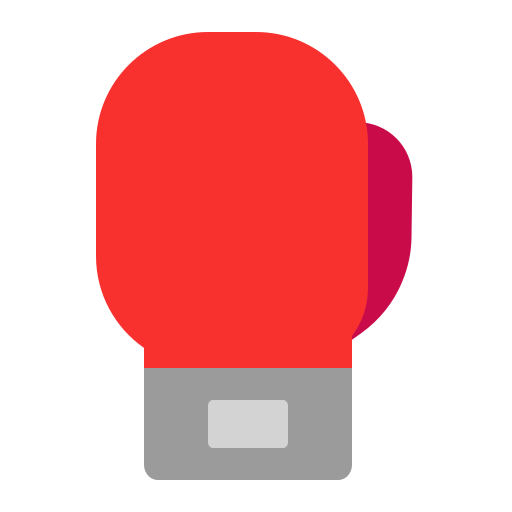
boxing glove flat